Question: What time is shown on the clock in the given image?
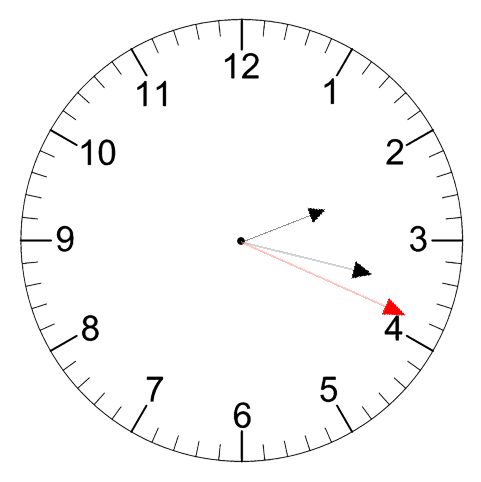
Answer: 02:17:19